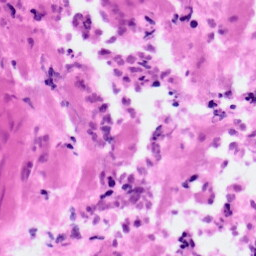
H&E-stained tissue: Pancreatic